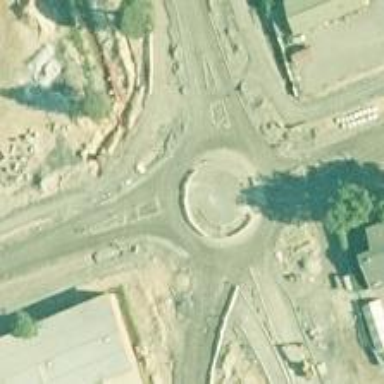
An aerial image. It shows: Secondary road made of asphalt leading to roundabout.